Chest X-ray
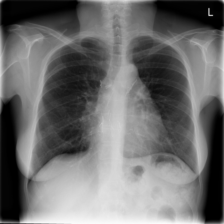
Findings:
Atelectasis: negative
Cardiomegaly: negative
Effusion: negative
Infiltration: negative
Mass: negative
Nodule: negative
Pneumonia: negative
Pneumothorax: negative
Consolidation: negative
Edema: negative
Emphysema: negative
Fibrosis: negative
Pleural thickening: negative
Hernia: negative